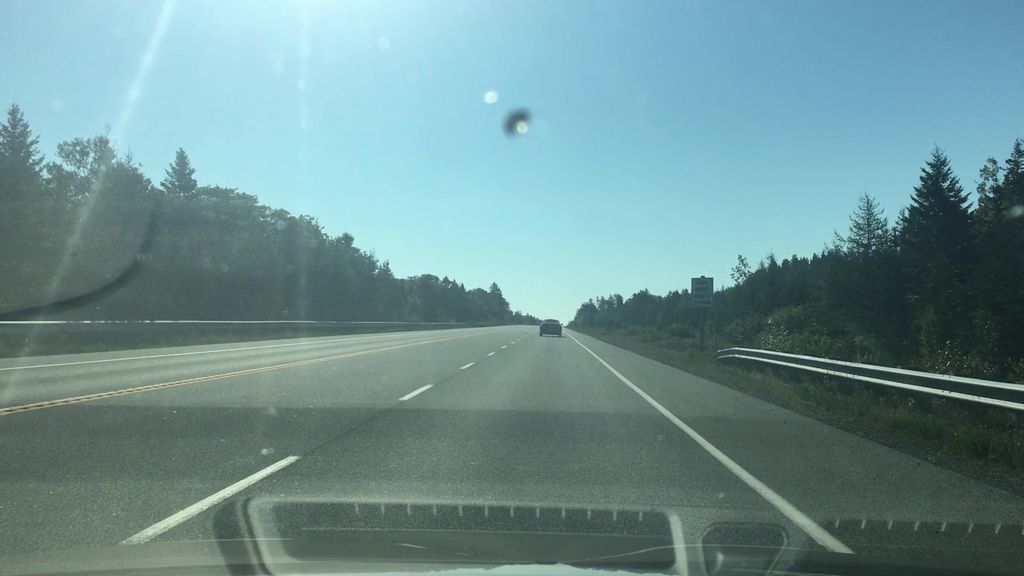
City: halifax